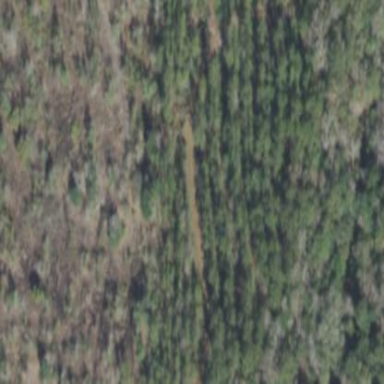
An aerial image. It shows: Forest area predominantly covered with needle-leaved trees.